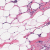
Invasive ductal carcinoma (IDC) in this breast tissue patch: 0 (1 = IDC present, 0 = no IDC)